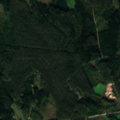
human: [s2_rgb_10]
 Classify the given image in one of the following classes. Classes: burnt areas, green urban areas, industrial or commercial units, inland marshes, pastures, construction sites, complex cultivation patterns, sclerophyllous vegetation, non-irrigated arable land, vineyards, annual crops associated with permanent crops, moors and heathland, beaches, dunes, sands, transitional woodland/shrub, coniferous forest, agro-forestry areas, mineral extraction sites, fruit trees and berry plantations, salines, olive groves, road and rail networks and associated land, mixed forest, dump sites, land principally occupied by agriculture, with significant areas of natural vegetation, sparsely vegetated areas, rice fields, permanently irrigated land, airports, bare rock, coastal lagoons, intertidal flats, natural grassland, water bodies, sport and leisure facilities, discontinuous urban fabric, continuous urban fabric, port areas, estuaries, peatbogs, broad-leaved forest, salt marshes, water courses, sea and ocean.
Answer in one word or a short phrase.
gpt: coniferous forest, mixed forest